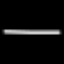
Label: line